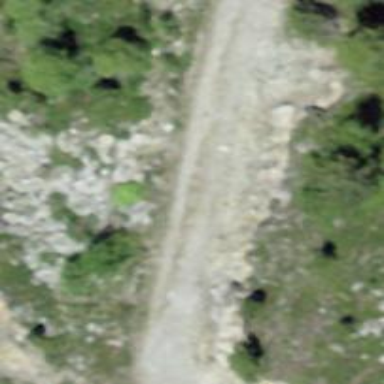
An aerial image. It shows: Intermediate downhill track.